Question: Find the minimum number of moves required to get from the Tower of Hanoi state described in the figure to the completed state
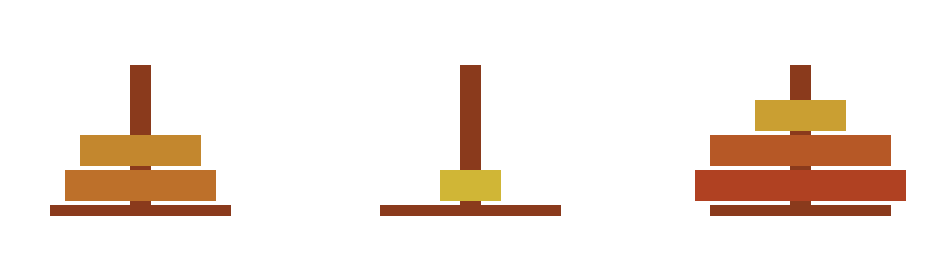
Answer: 13